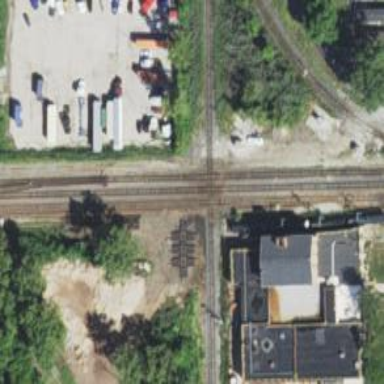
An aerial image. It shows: Railway crossing.